Question: Count the number of objects in the diagram.
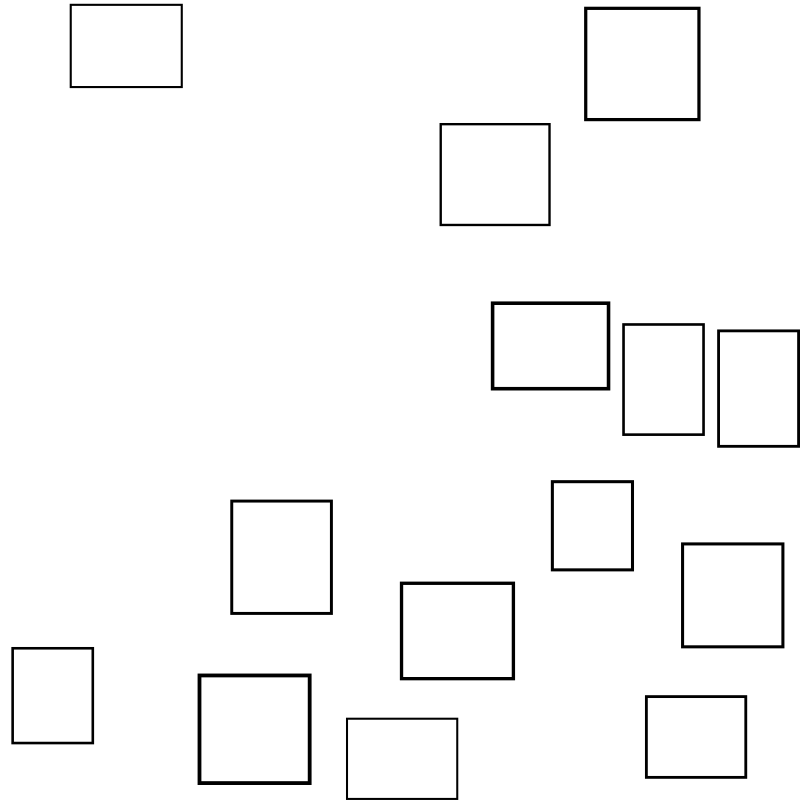
Answer: 14